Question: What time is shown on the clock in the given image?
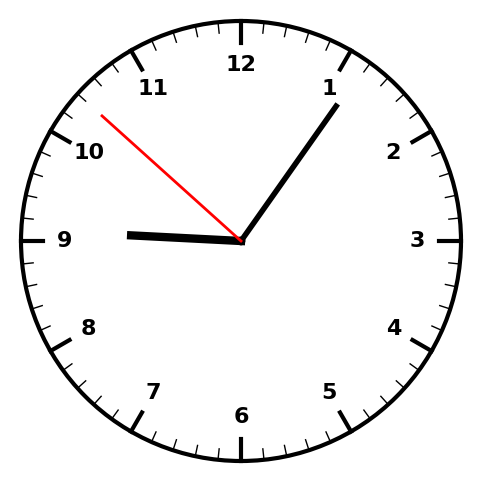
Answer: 09:05:52